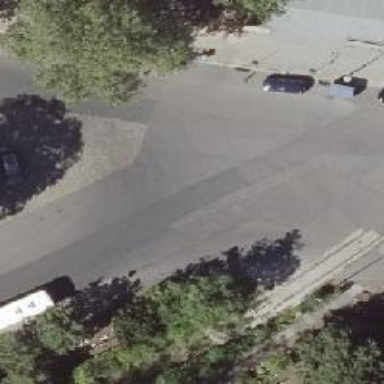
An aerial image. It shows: Residential road with asphalt surface and sidewalks on both sides.